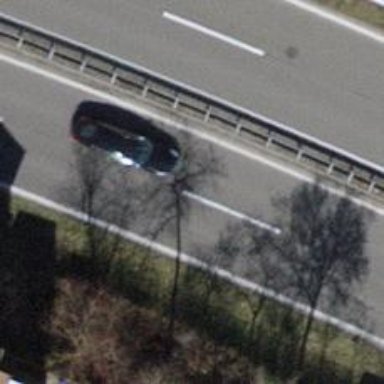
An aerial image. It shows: Motorway trunk link.